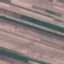
Land use / land cover class: AnnualCrop